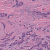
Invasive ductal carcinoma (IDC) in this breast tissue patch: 1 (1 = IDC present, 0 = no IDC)